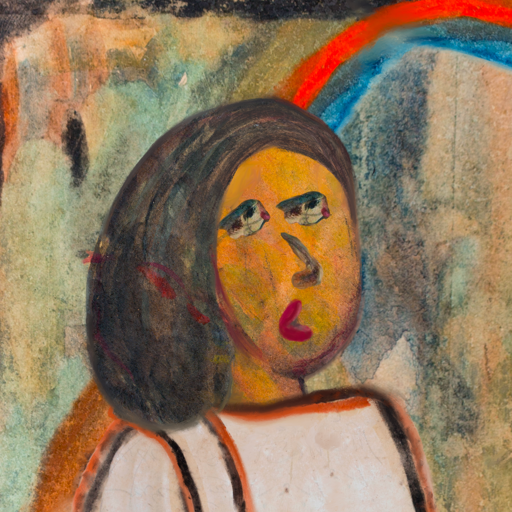
Background: Childish, Head And Neck Side: Gypsy_Mother, Face Side: Pipe, Bust: Roy_Bahadur, Hair Side: Gypsy_Mother, Head Accessory: Blank, Second Necklace: Blank, Necklace: Blank, Baby: Blank